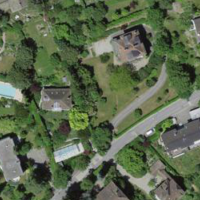
EUNIS habitat code: 55
Species observed at this site:
Clematis vitalba
Prunus lusitanica